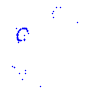
Particle: kaon